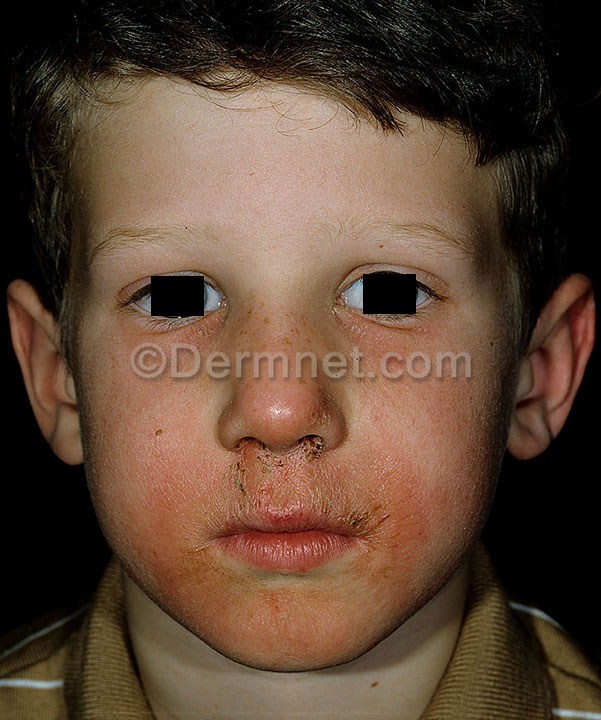
Disease: Atopic Dermatitis Photos